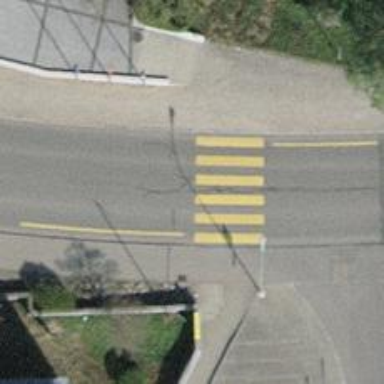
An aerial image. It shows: Zebra crossing on the road.